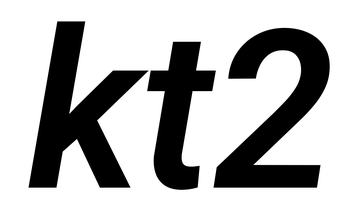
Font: Roboto-Italic_SemiBold_Italic